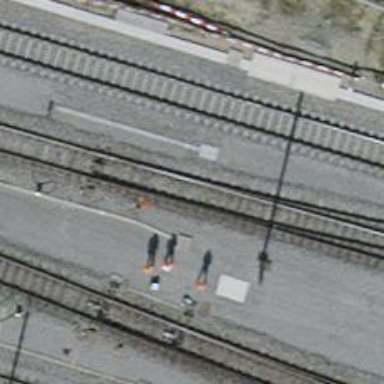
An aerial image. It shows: Single railway track with electrified contact line.